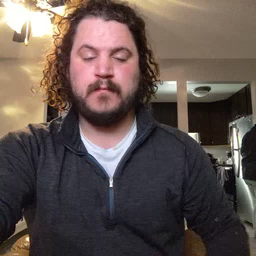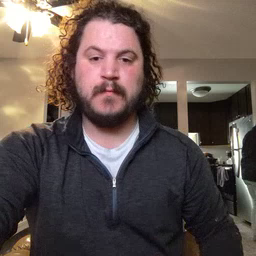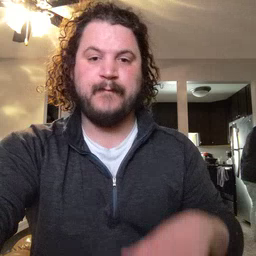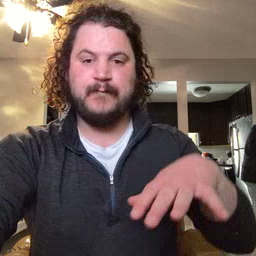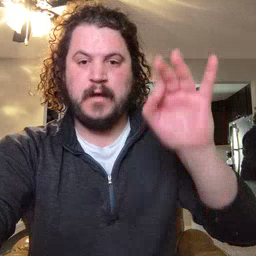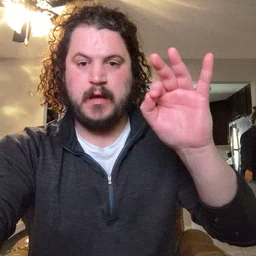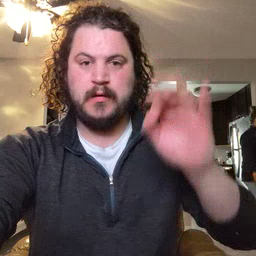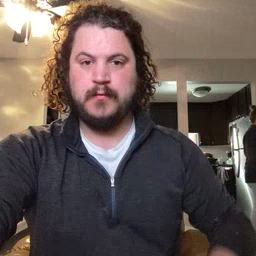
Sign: find